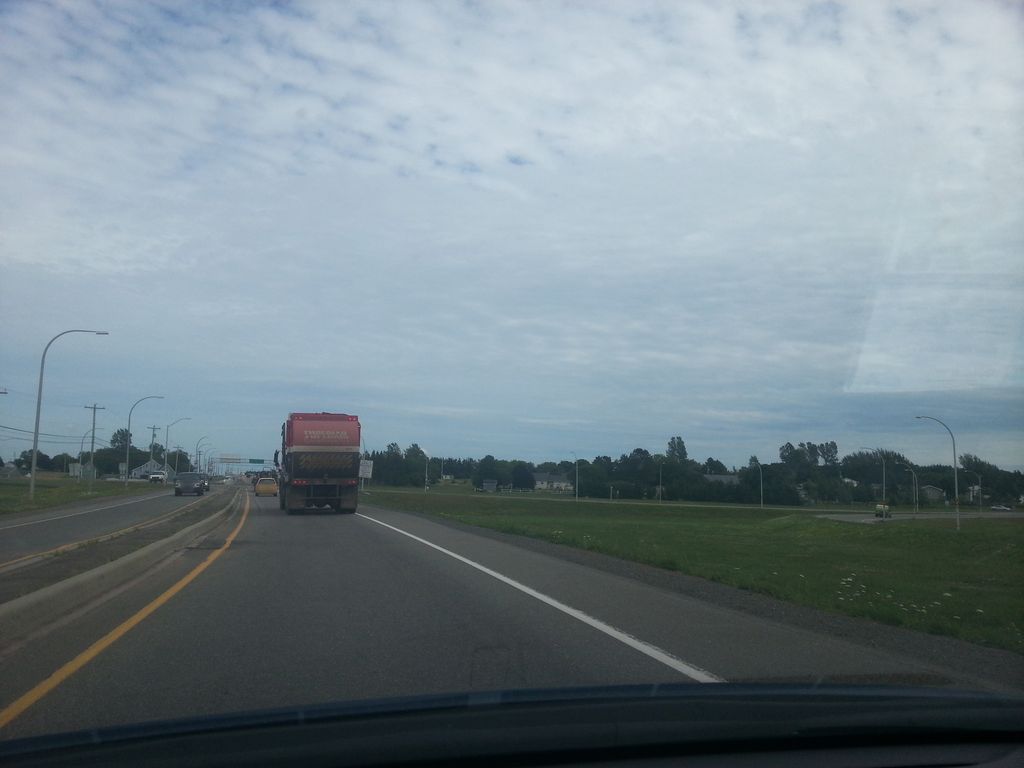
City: charlottetown